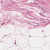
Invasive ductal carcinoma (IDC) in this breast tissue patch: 0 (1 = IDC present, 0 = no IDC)